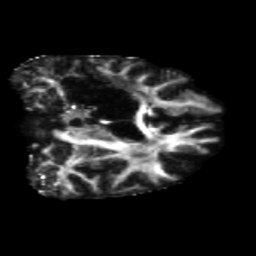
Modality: FA
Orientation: coronal
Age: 68
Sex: female
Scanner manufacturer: siemens
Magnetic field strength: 3 T
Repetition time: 5.47 s
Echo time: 0.0854 s